Question: My project uses two repositories. I've configured Jenkins to use two repo
However, Jenkins is only log changes from one repo. Any idea how can I setup to take changes from both the repo's. I tried Multiple SCM as well however observed the same behaviour.
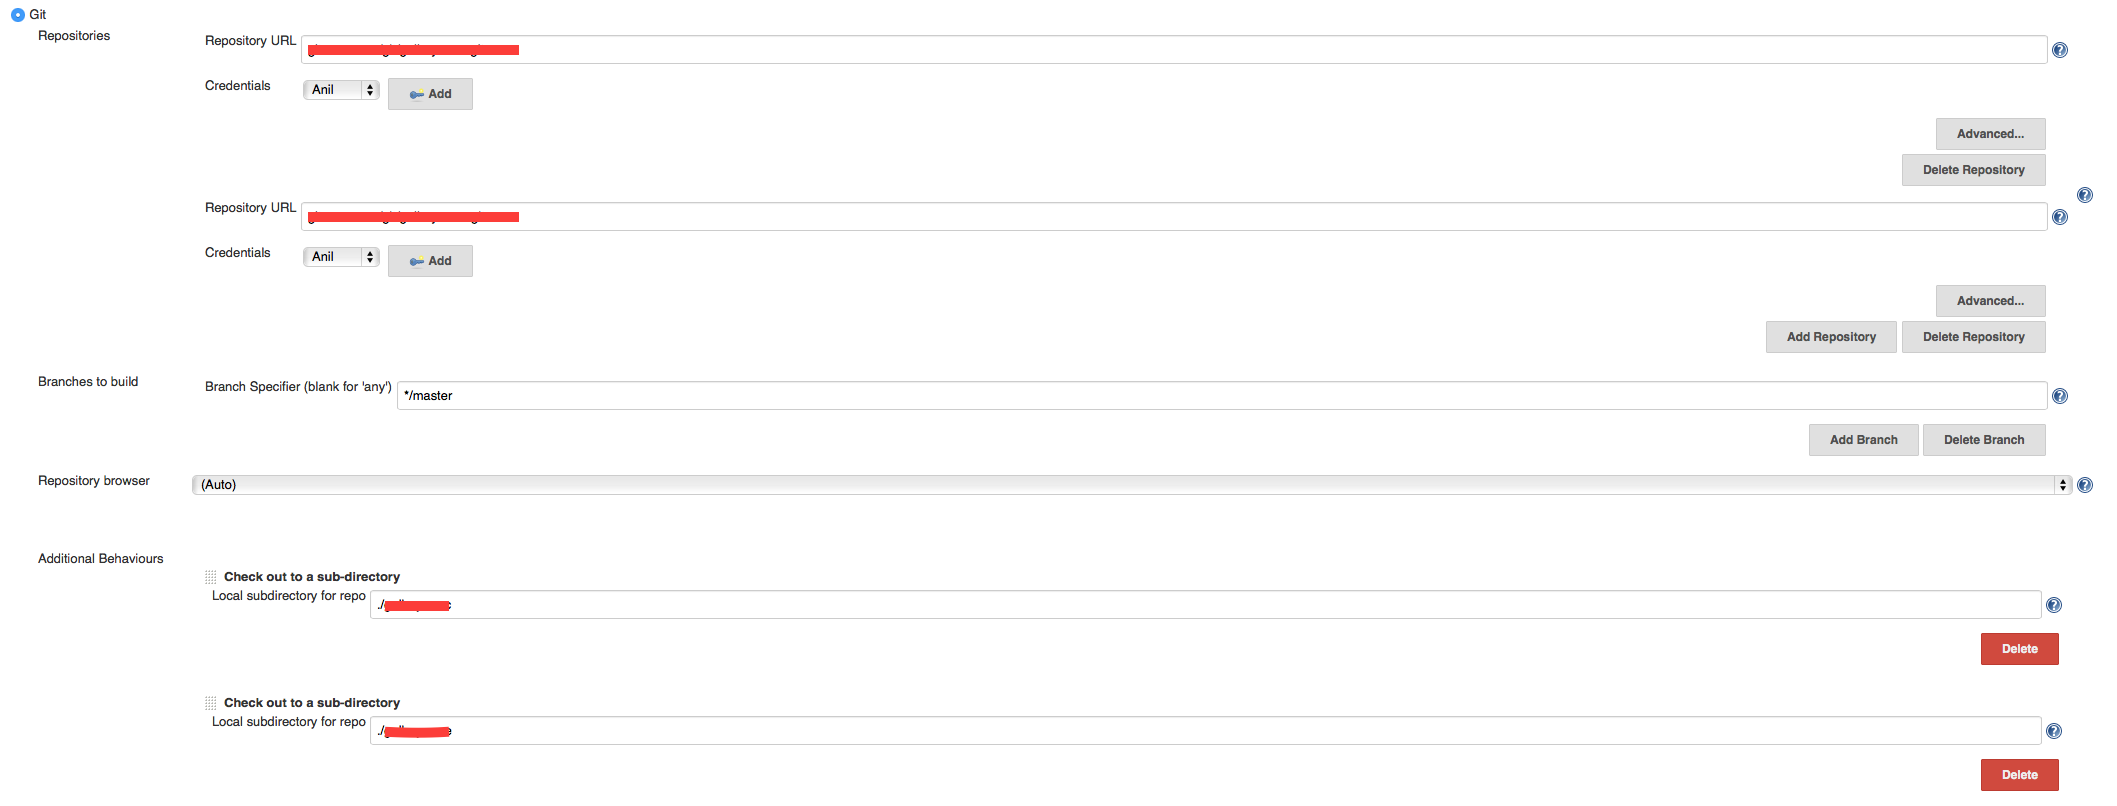
Answer: use the "Advanced" Button an insert name "origin" and RefSpec "+refs/heads/"
so thats works for me.